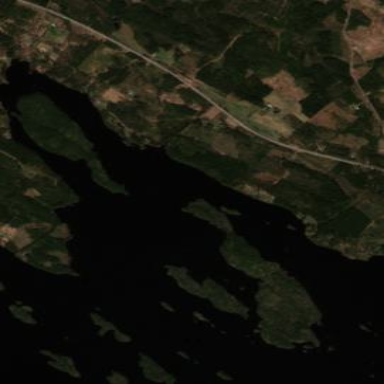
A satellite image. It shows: Islet surrounded by woodland.